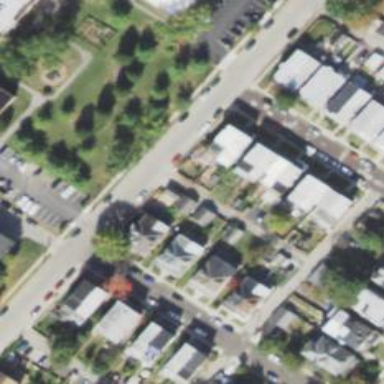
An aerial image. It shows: Alleyway designated as service road.